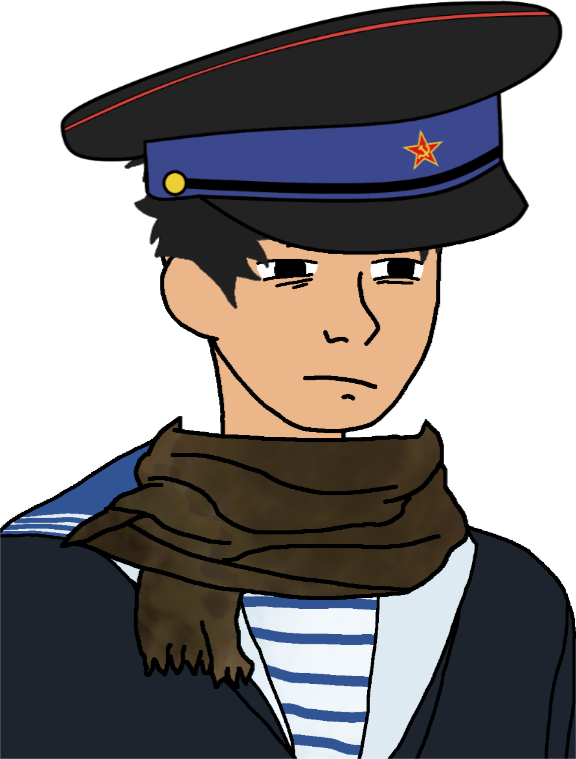
Label: 5_Twinkjak